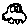
Label: car